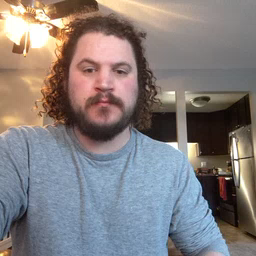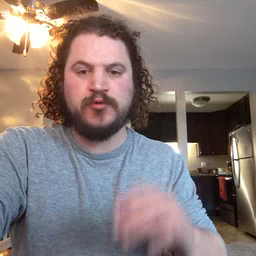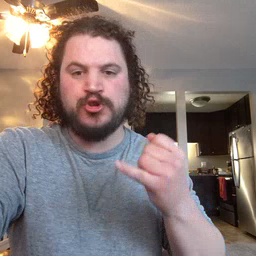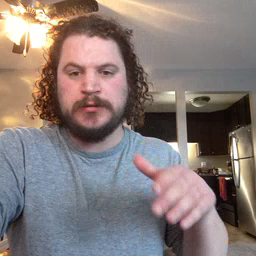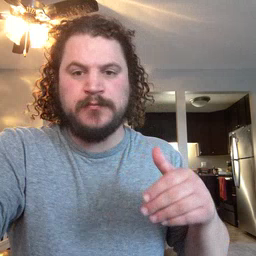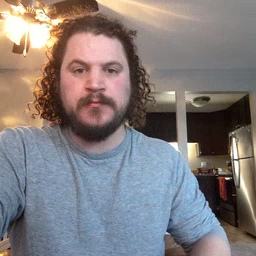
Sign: jeans